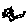
Label: cat